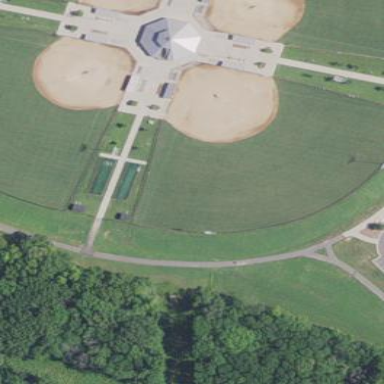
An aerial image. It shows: Baseball pitch for leisure land.